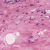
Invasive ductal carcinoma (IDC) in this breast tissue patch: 0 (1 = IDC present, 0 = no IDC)